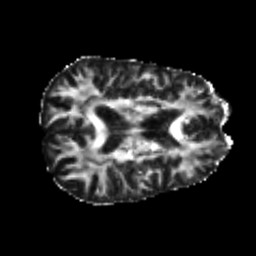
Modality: FA
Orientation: axial
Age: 26
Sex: male
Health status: healthy
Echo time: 0.074 s